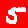
Digit: 5